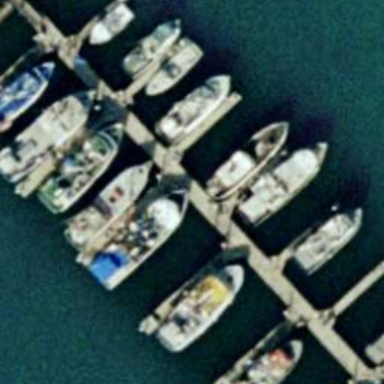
Lots of boats docked at the harbor .